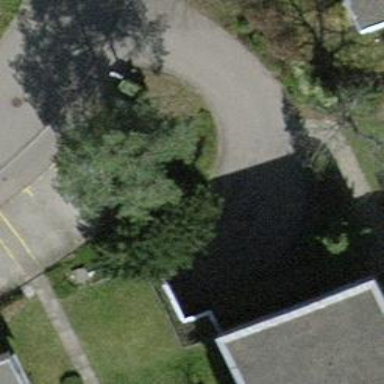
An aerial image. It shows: Parking area.